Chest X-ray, PA view. Patient: 56 years old, sex F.
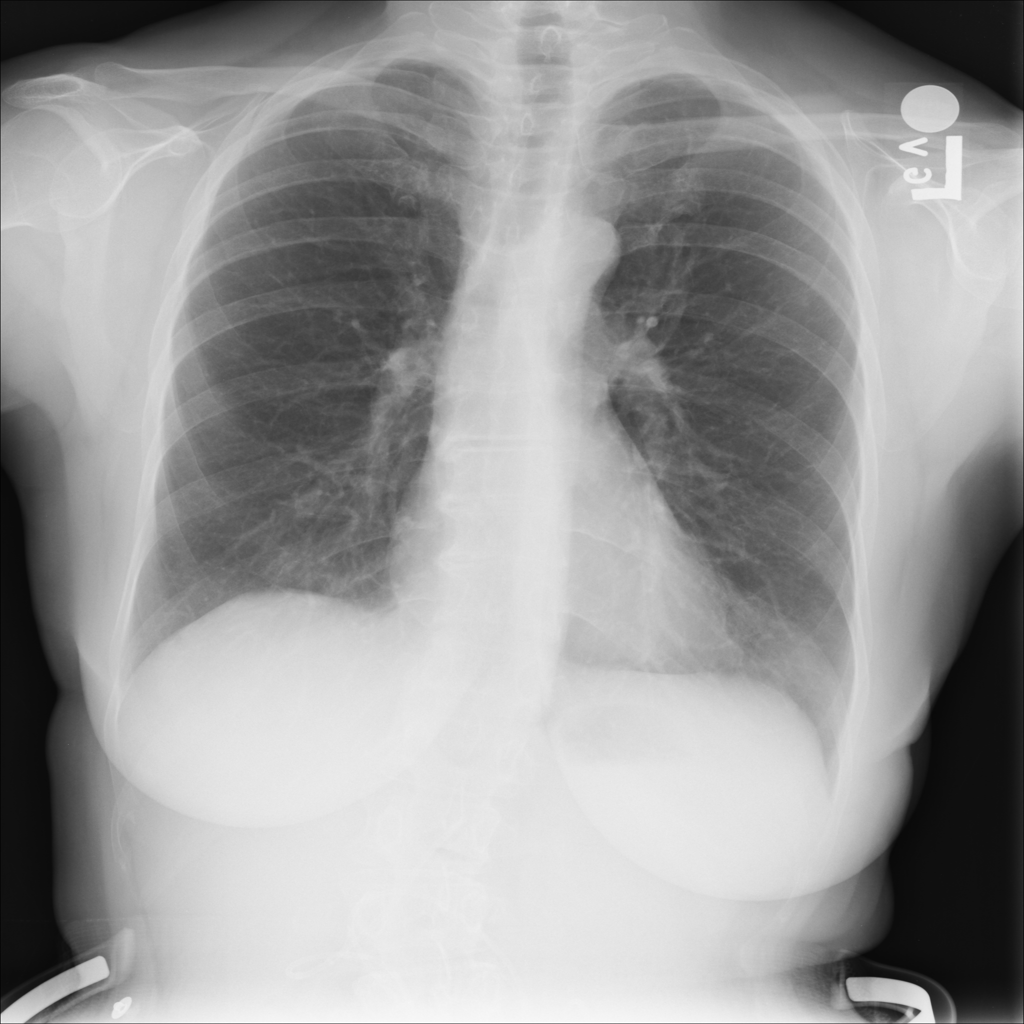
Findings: No Finding